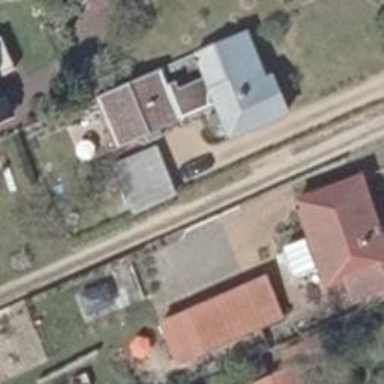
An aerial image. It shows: Driveway.